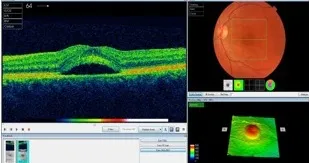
Fig. 4Left eye OCT showing serous subfoveal detachment of
the neurosensory retina.
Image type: ophthalmic_imaging (oct)